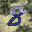
Label: 8